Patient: sex M, age 53
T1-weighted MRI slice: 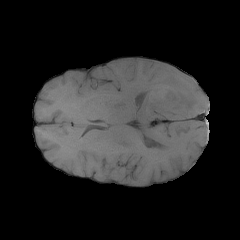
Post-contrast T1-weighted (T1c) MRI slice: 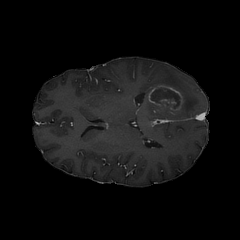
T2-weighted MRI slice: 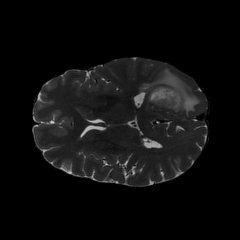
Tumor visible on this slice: yes
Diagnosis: Glioblastoma, IDH-wildtype
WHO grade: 4